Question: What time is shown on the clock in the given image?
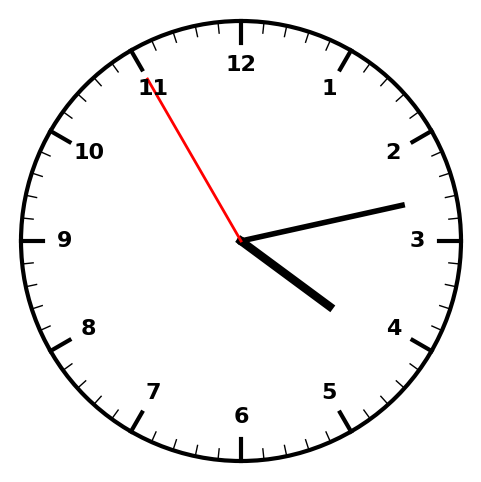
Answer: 04:12:55